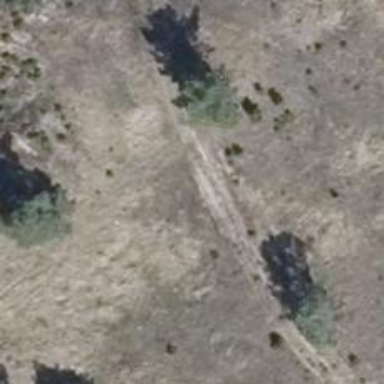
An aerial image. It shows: Track road with grade3 tracktype.